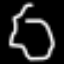
Label: octagon